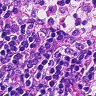
Metastatic tissue present: no